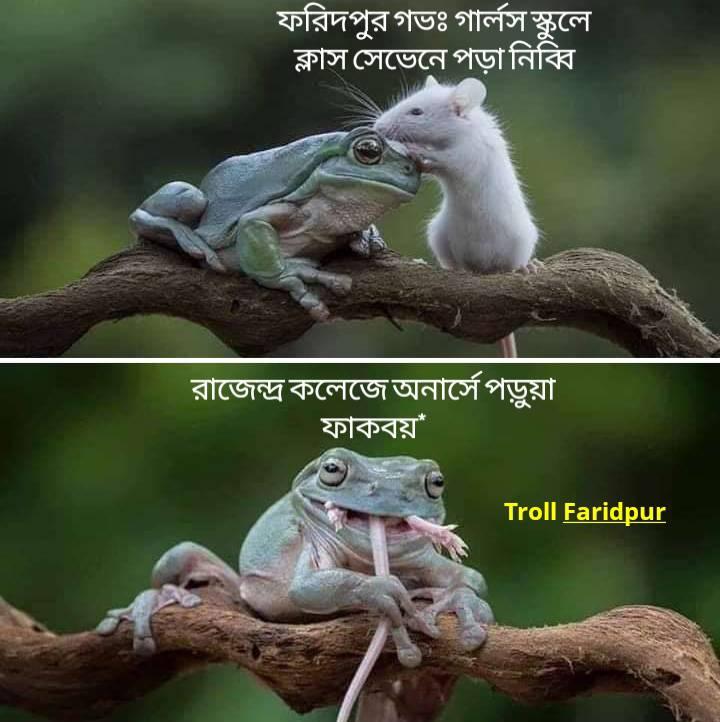
Caption: ফরিদপুর গভঃ গার্লস স্কুলে ক্লাস সেভেনে পড়া নিব্বি     রাজন্দ্র কলেজে অনার্সে পড়ুয়া ফাকবয়*
Label: hate